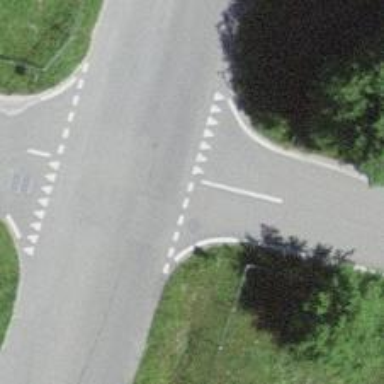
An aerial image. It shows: Road with "give way" sign.